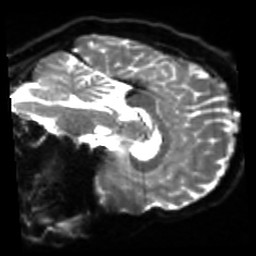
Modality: sbref
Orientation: sagittal
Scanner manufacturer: siemens
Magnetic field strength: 3 T
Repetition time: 4 s
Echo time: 0.0594 s